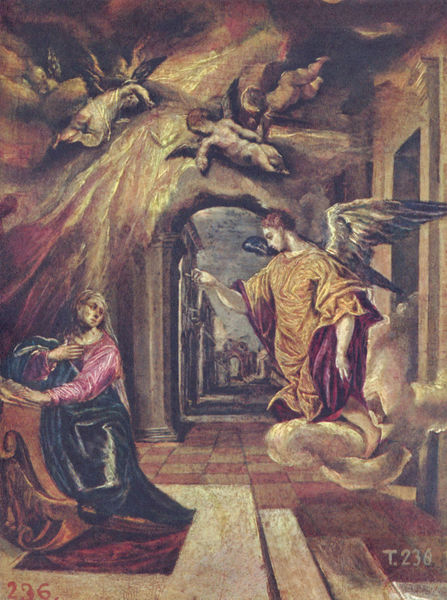
Titel: Die Verkündigung
Künstler: El Greco
Standort: Madrid
Institution: Museo del Prado
Schlagwörter: blau, dunkel, flügel, gemälde, hand, himmel, umhang, wolken, gelb, grün, frau, grau, hell, hintergrund, kariert, kleid, licht, mitte, nacht, orange, raum, strasse, szene, säulen, tür, ausblick, gebäude, haus, rot, tuch, wolke, karo, architektur, arm, falten, federn, kleidung, taube, bild, bildnis, signatur, öl, erde, häuser, kirche, sonne, boden, gewand, gold, interieur, kind, mutter, engel, spanien, schrift, düster, bogen, fassade, perspektive, türen, sonnenlicht, nebel, angst, treppe, treppen, kraft, glanz, zahlen, ziffern, durchgang, stufe, stufen, schwanger, tor, bögen, karos, eingang, gang, buch, strahlen, fliesen, knien, dynamik, mosaik, gebet, altar, pult, portal, lichtstrahlen, pforte, zahl, ziffer, fluchtpunkt, knieend, kniend, treppenstufe, erscheinung, eingan, schreibpult, nummerierung, nummern, putten, inventarnummer, maria, madonna, betend, empor, erzengel, el greco, schwebend, erdtöne, aufstieg, altarbild, verkündigung, fasssade, ror, ahl, umdrehen, gabriel, verkündung, sphäre, maria verkündigung, engelschar, energie, eremitage, greco, himmlische heerschaaren, himmlische heerscharen, mariae verkündigung, nummerieriung, prado, t 238, t. 238, aufstüg, propezeiung, profezeiung, 236, t.236, verkündunh